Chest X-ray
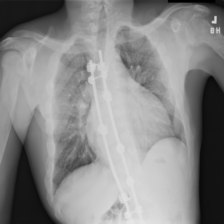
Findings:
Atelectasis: negative
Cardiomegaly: positive
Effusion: negative
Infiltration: negative
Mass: negative
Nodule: negative
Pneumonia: negative
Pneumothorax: negative
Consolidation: negative
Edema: negative
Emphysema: negative
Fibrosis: negative
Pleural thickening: negative
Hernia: negative